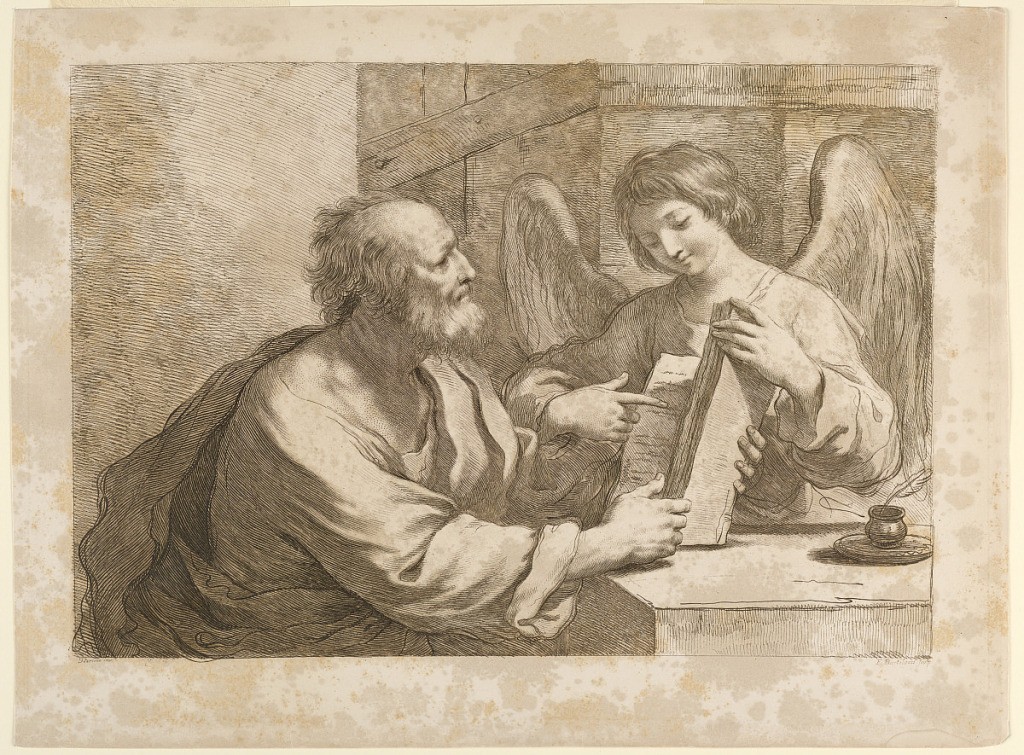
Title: Saint Matthew with an Angel and Book
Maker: Francesco Bartolozzi, Italian, active England, 1727–1815
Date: ca. 1760–1770
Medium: Engraving in brown ink on white paper
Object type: Print
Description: Saint Matthew is seated at a table, facing the Angel, who points to something in the book. He is to the left of the table, the ANgel behind it at the right. A pen and ink are on the table.